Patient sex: F
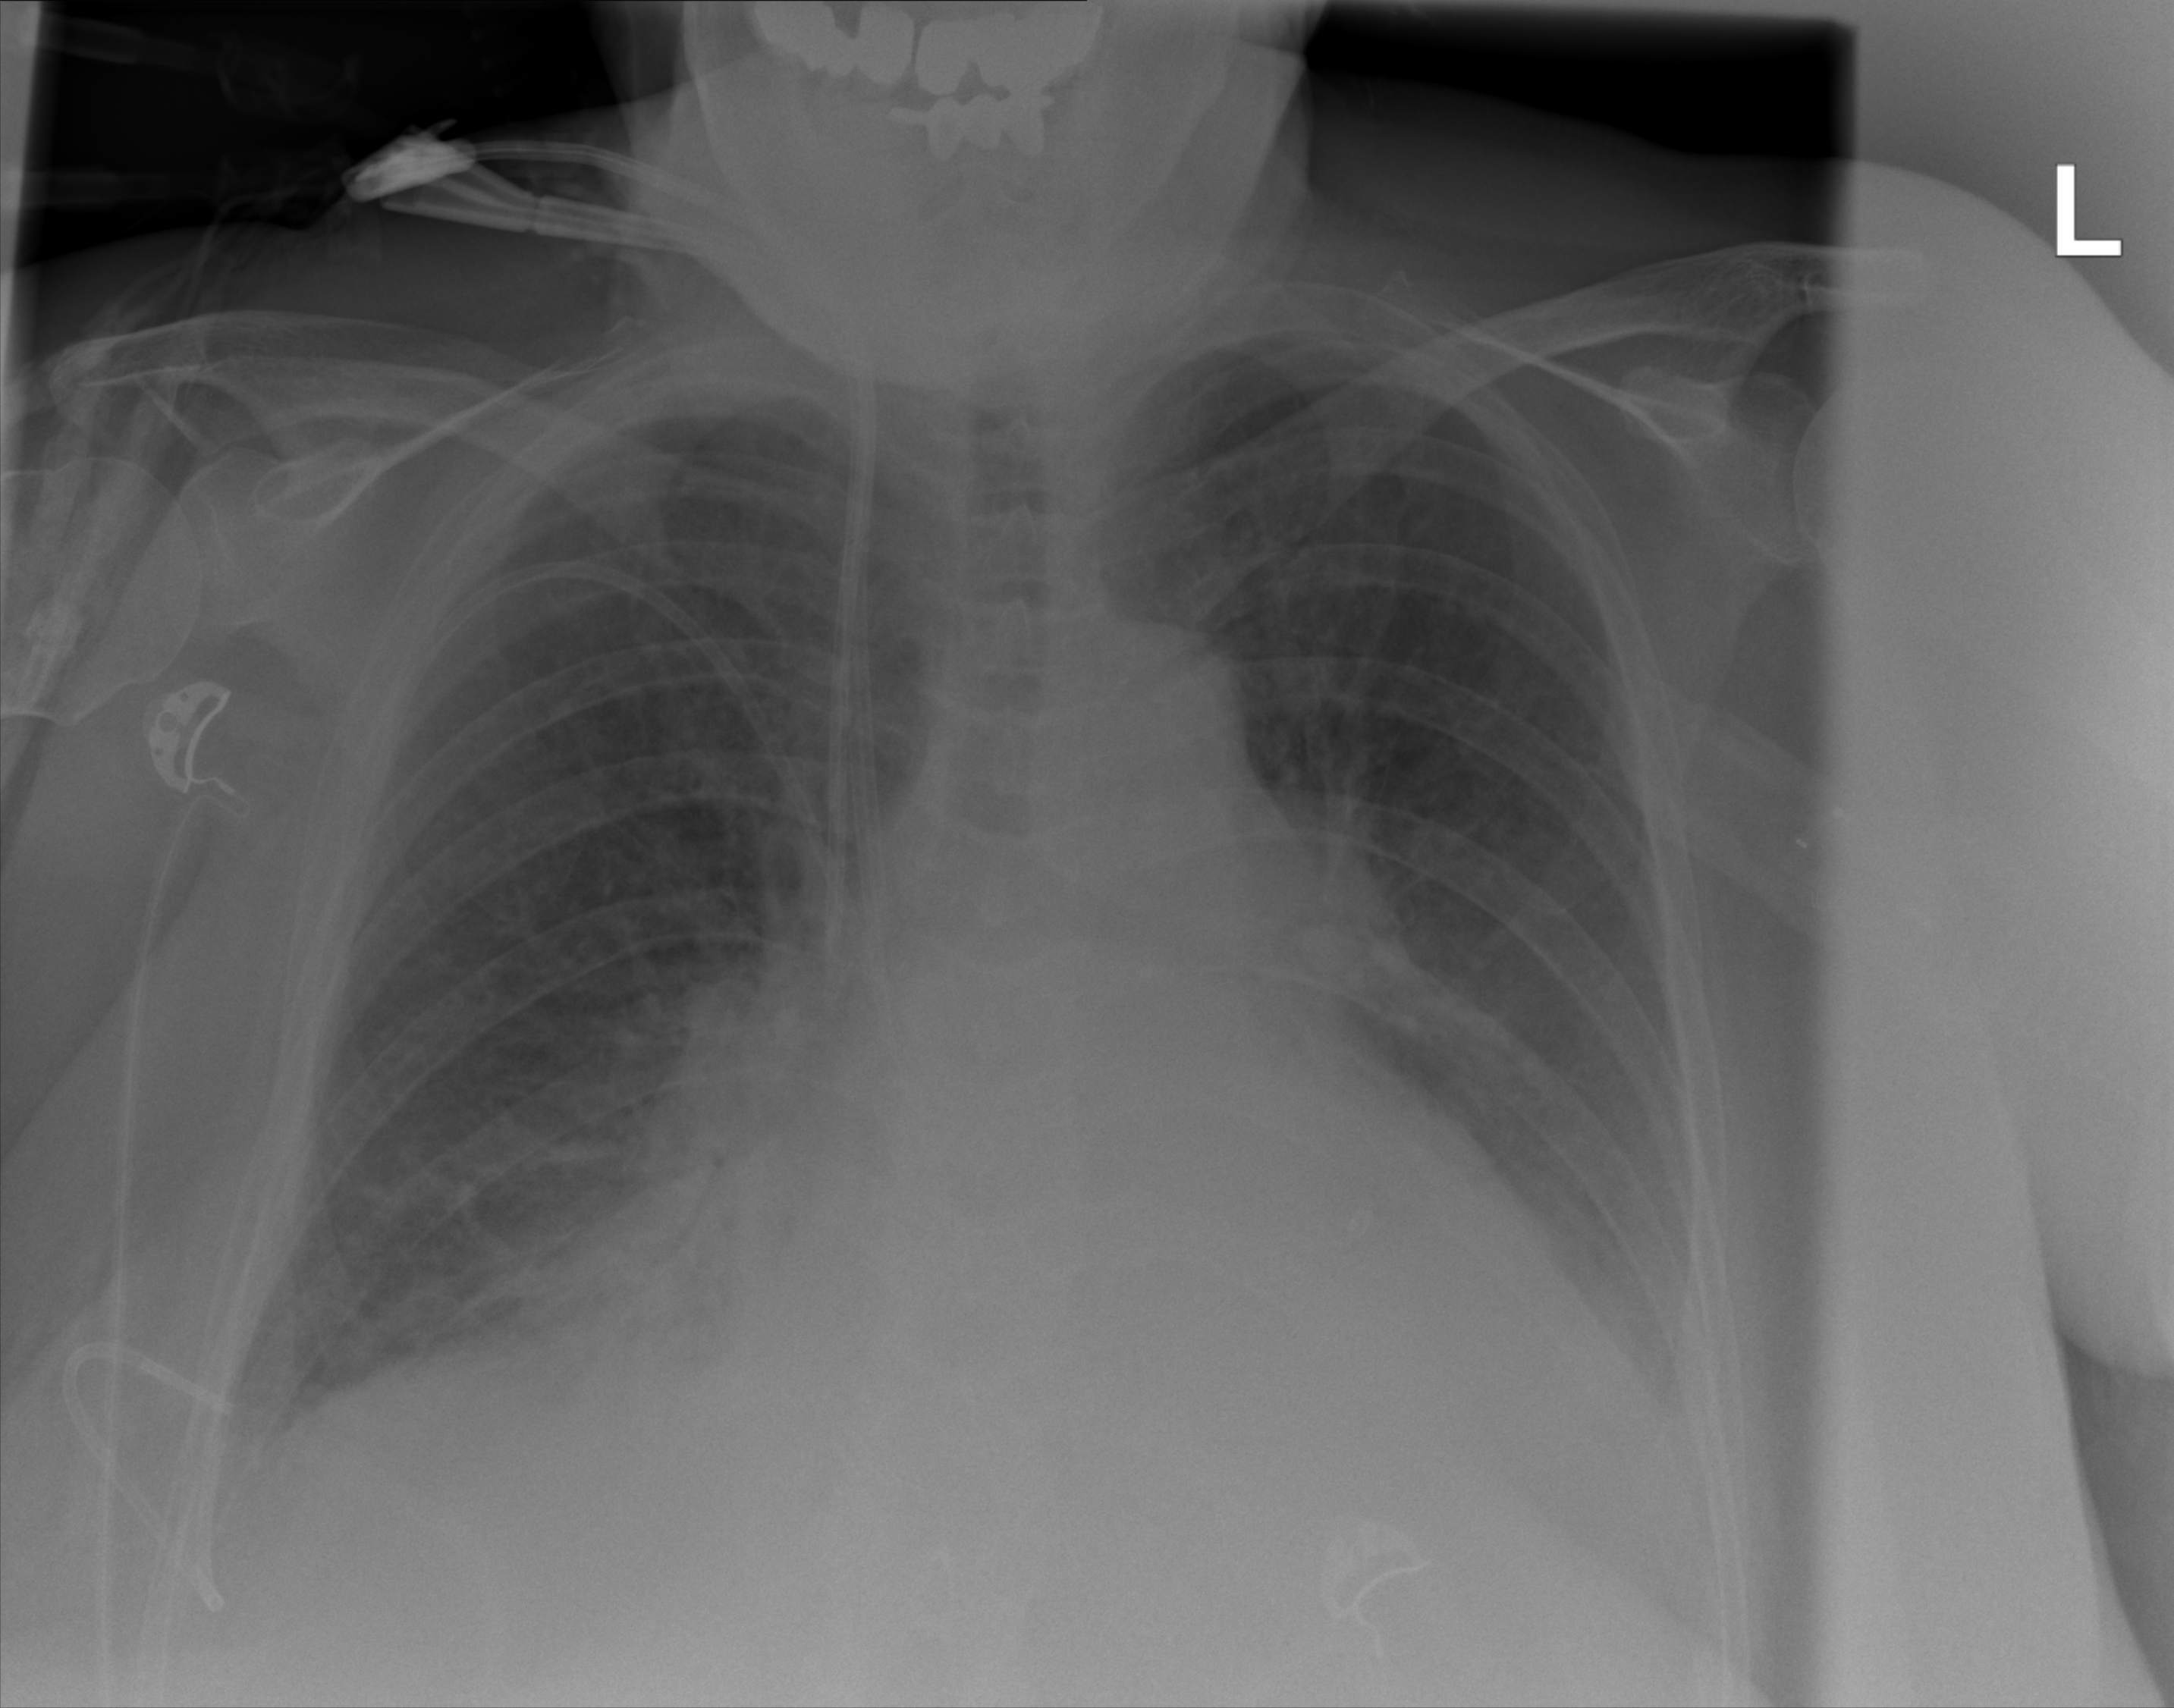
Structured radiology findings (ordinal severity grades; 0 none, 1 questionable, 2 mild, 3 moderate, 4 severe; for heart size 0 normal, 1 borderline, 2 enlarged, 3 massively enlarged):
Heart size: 2
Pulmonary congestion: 2
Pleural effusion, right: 2
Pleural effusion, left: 2
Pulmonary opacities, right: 2
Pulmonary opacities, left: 0
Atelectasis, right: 2
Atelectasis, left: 2